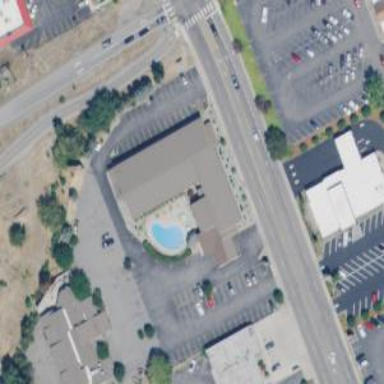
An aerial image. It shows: Hotel building.